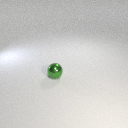
small green metal sphere